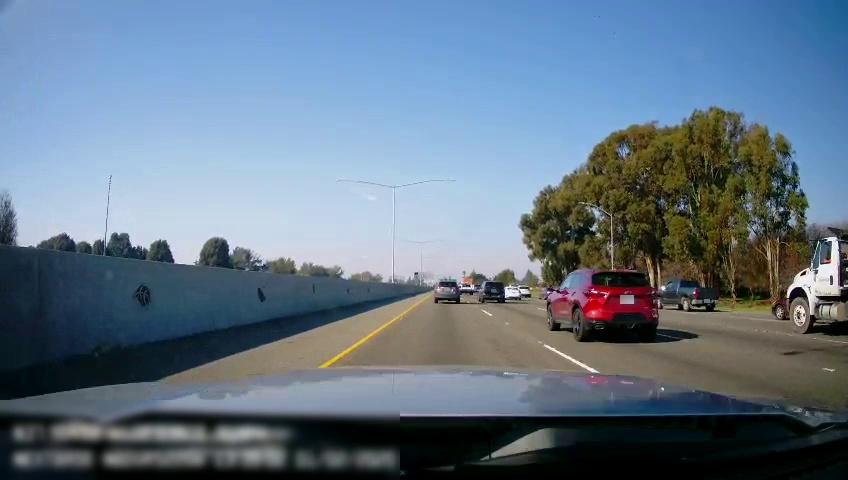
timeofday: Day
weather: Sunny
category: Drivable Space
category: Vehicles | SUV
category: Vehicles | SUV
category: Vehicles | SUV
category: Vehicles | Truck
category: Vehicles | Truck
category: Vehicles | Truck
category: Vehicles | Car
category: Vehicles | Car
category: Vehicles | Car
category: Vehicles | Car
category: Vehicles | Truck
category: Lanes | Current Lane
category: Lanes | Current Lane
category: Lanes | Alternate Lane
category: Lanes | Alternate Lane